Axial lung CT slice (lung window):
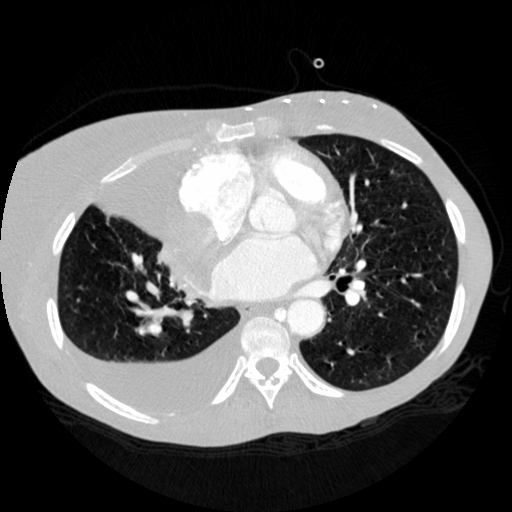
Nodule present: no